Field crop: maize
Growth stage: 1
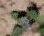
Species: chenopodium